Question: I want to draw a triangle shape over a 3d head model.
I have tried with drawing the triangle on the texture and applied it over the 3d model. But it will not help completely. When texture render on the 3d model, it get stretch.
'''
CC3MeshNode *tnode = [avatar getMeshNodeNamed:@"polySurface1-submesh0"];
tnode.material.isOpaque=YES; //set alpha value
tnode.material.sourceBlend=GL_SRC_ALPHA;
tnode.material.destinationBlend=GL_ONE_MINUS_SRC_ALPHA;
CC3Texture *texture = nil;
texture = [[CC3Texture alloc] initFromFile:@"hairbuilder.png"]; //create texture image that added with the shape.
[tnode.material addTexture:texture];
[texture release];
'''
Is there any way to draw shape directly over the 3d model

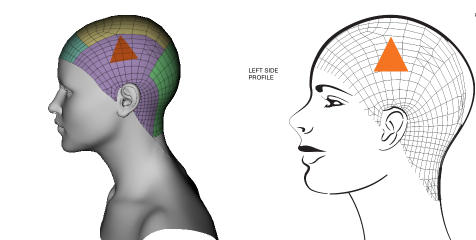
Answer: I think you should look at <URL>, which is often used to render decals, like bullet holes on objects. With this technique you'll be able to draw your triangle with selected size and orientation.
Here're few other links that can help you:
<URL>
<URL>
<URL>